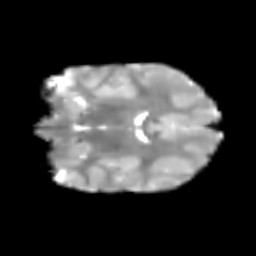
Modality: T2w
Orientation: coronal
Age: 7
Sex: male
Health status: healthy